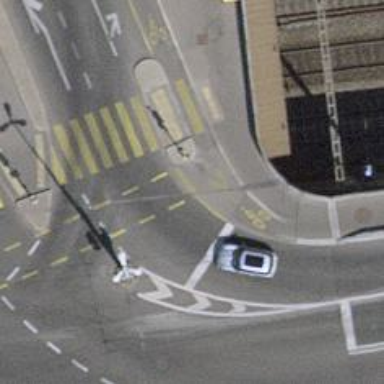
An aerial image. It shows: Road with traffic signals.